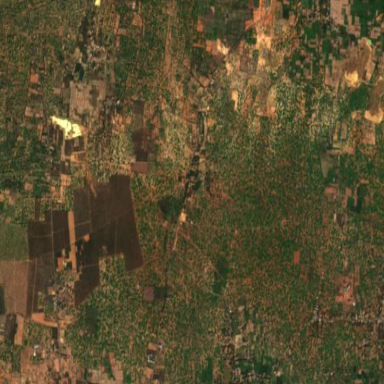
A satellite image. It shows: Evergreen orchard filled with broadleaved cashew trees.